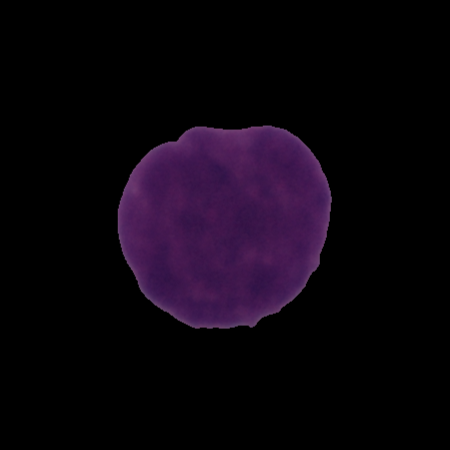
Label: cancer